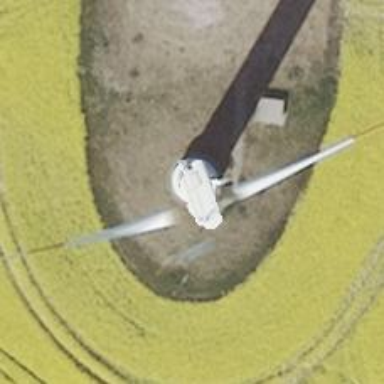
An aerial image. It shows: Wind turbine generator that utilizes wind as its source for generating electricity. It is of the horizontal axis type.